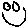
Label: smiley face